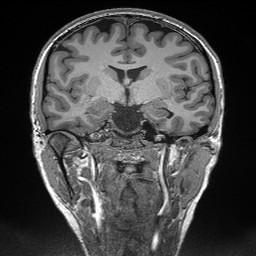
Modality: T1w
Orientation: sagittal
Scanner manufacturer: siemens
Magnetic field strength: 3 T
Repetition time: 2.3 s
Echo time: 0.00298 s